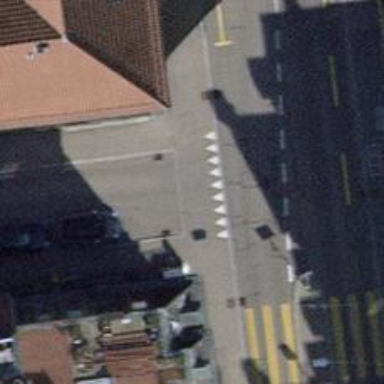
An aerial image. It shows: Unmarked crossing with traffic calming table on the road.